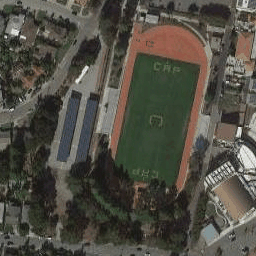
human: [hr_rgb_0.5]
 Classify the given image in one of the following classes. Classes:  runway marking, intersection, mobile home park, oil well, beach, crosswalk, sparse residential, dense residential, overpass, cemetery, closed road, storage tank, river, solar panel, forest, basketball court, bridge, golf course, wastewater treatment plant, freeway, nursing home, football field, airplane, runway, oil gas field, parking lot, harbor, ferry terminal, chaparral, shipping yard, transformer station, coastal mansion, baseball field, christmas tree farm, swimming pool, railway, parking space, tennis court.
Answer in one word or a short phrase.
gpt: football field